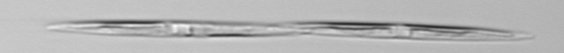
Label: Pseudo-nitzschia